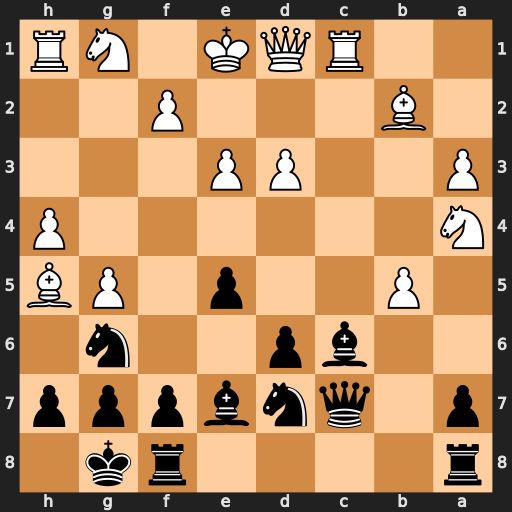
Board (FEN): r4rk1/p1qnbppp/2bp2n1/1P2p1PB/N6P/P2PP3/1B3P2/2RQK1NR
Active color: b
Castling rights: K
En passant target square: -
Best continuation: Qa5+ Bc3 Qxb5